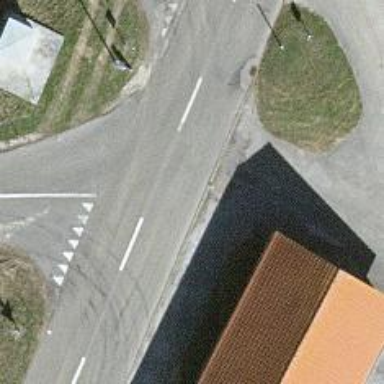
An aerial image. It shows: Bus stop along the road.